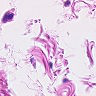
Metastatic tissue present: no